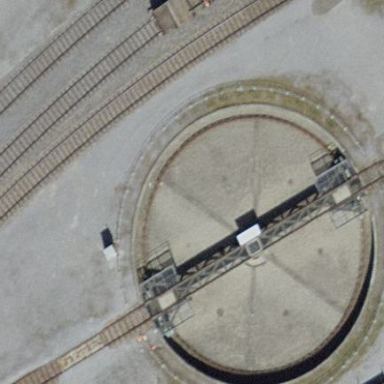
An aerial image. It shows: Railway turntable.